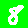
Digit: 8